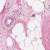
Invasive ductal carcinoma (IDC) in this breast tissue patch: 0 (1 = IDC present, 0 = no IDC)